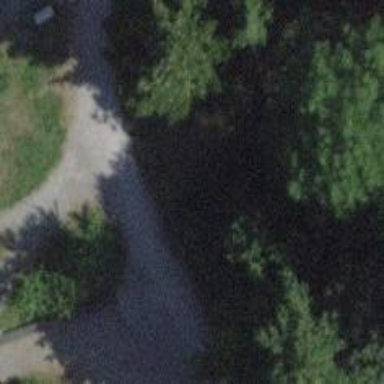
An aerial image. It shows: Footway with surface of fine gravel.